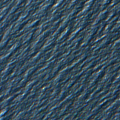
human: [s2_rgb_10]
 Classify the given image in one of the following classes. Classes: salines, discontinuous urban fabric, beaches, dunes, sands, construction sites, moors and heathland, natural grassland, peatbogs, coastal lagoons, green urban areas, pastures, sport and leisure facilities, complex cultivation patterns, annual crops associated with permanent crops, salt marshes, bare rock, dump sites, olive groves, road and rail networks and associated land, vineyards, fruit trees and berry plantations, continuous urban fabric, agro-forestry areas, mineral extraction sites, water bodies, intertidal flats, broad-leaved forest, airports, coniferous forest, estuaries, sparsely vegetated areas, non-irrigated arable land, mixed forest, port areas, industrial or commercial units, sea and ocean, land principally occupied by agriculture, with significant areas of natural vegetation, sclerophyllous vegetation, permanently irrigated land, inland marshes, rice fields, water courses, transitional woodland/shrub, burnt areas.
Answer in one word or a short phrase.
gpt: sea and ocean